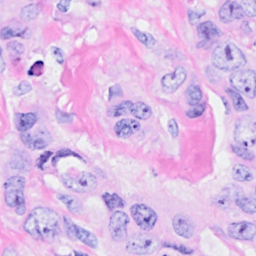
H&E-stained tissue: Breast